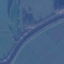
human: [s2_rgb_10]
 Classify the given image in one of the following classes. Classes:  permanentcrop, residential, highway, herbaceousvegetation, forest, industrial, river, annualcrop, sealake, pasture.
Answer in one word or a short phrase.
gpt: River